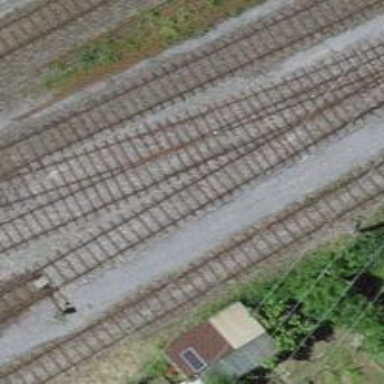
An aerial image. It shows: Rail yard with electrified rails and single track.